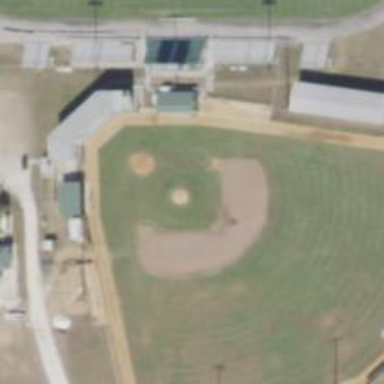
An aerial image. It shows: Baseball pitch for leisure and sports activities.